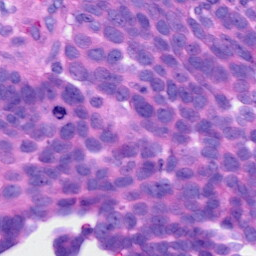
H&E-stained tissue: Ovarian